Question: I have a custom directive to format datetime. I use it in multiple views and it seems to work across the board, except for one instance. When request.created is passed to it (HTML further below), the first console.log(scope) indicates "date" is correctly set and passed to the directive. But console.log(scope.date) prints empty.
I all works fine other views and several "email.sendDate"s in the same view.
The value of request is retrieved from server and set by controller.
'''
myApp.directive('friendlydate', function () {
function link(scope, element, attrs) {
console.log(scope);
console.log(scope.date);
var uglydate = scope.date;
//do stuff
scope.formatteddate = prettydate;
};
return {
restrict: 'E',
scope: {
date: '@'
},
link: link,
template: '{{formatteddate}}'
};
});
'''
In my html, I have
'''
<div class="col-md-6">
<dl class="dl-horizontal">
<dt>Created</dt>
<dd>
<friendlydate date="{{request.created}}"></friendlydate>
</dd>
<dt>IP Address</dt>
<dd>{{request.ipAddress}}</dd>
<dt>Browser</dt>
<dd>{{request.browser}}</dd>
</dl>
</div>
<table>
<tbody ng-repeat="email in request.emails">
<tr>
<td>
<friendlydate date="{{email.sendDate}}"></friendlydate>
</td>
<td>{{email.subject}}</td>
<td>{{emailStatus(email.status)}}</td>
<td><button class="btn btn-primary">view</button></td>
</tr>
</tbody>
</table>
'''

Let me know if more info is required. I am on the verge of going nuts, please help.
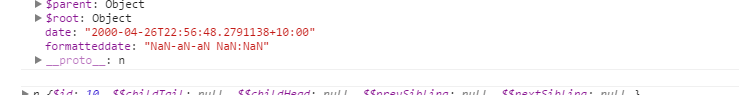
Answer: Your data is retreived from server and set by controller.There might be a delay in your response If that is the case my solution works for you.
use ng-if in your view :
'''
<friendlydate date="{{request.created}}" data-ng-if="request.created"></friendlydate>
'''
Or you can use scope.$watch in your directive :
'''
myApp.directive('friendlydate', function () {
function link(scope, element, attrs) {
scope.$watch(function () {
console.log(scope);
console.log(scope.date);
var uglydate = scope.date;
//do stuff
scope.formatteddate = prettydate;
});
};
return {
restrict: 'E',
scope: {
date: '@'
},
link: link,
template: '{{formatteddate}}'
};
'''
});